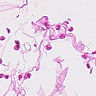
Metastatic tissue present: no